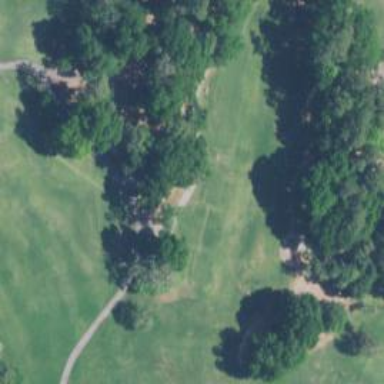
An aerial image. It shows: Path for golf carts.